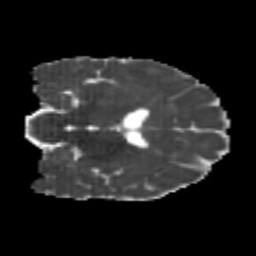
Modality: MD
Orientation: coronal
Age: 20
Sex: male
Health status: healthy
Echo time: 0.074 s